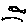
Label: fish